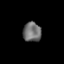
Tissue: lung
Cell type: T cells
Senescence score: 0.2084
Nuclear area (px): 355
Mean DAPI intensity: 109.932